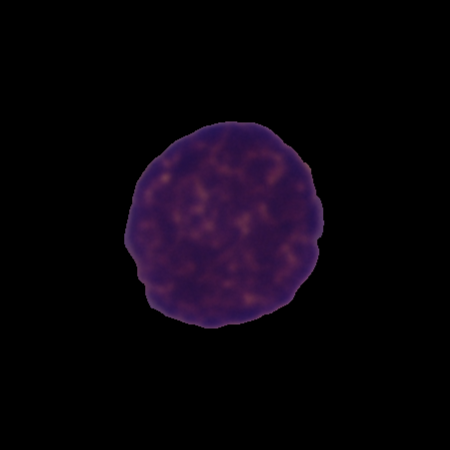
Label: cancer